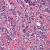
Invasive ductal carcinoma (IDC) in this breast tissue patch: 1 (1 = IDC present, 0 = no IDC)